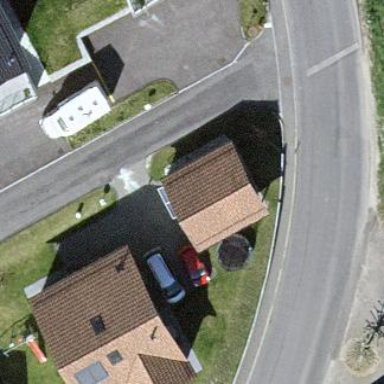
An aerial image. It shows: Garage building.